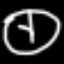
Label: clock